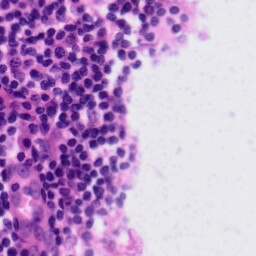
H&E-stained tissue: Tonsil